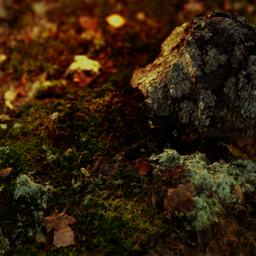
Label: nature